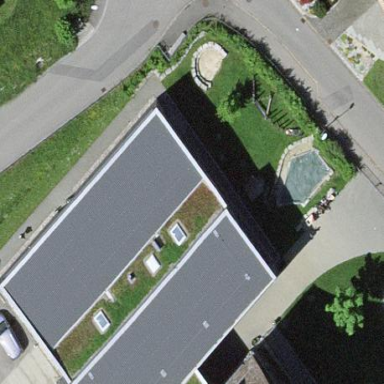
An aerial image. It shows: Kindergarten.